Field crop: maize
Growth stage: 2
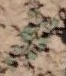
Species: convolvulus